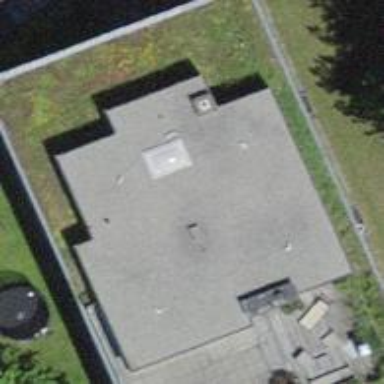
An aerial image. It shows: Residential building with flat roof.